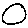
Label: circle